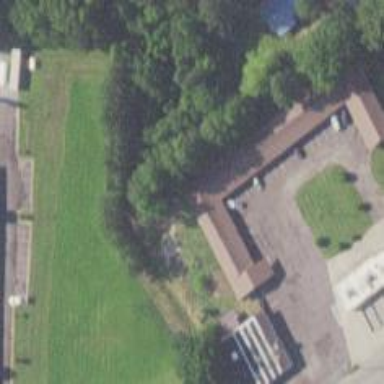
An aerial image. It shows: Motel building.